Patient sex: F
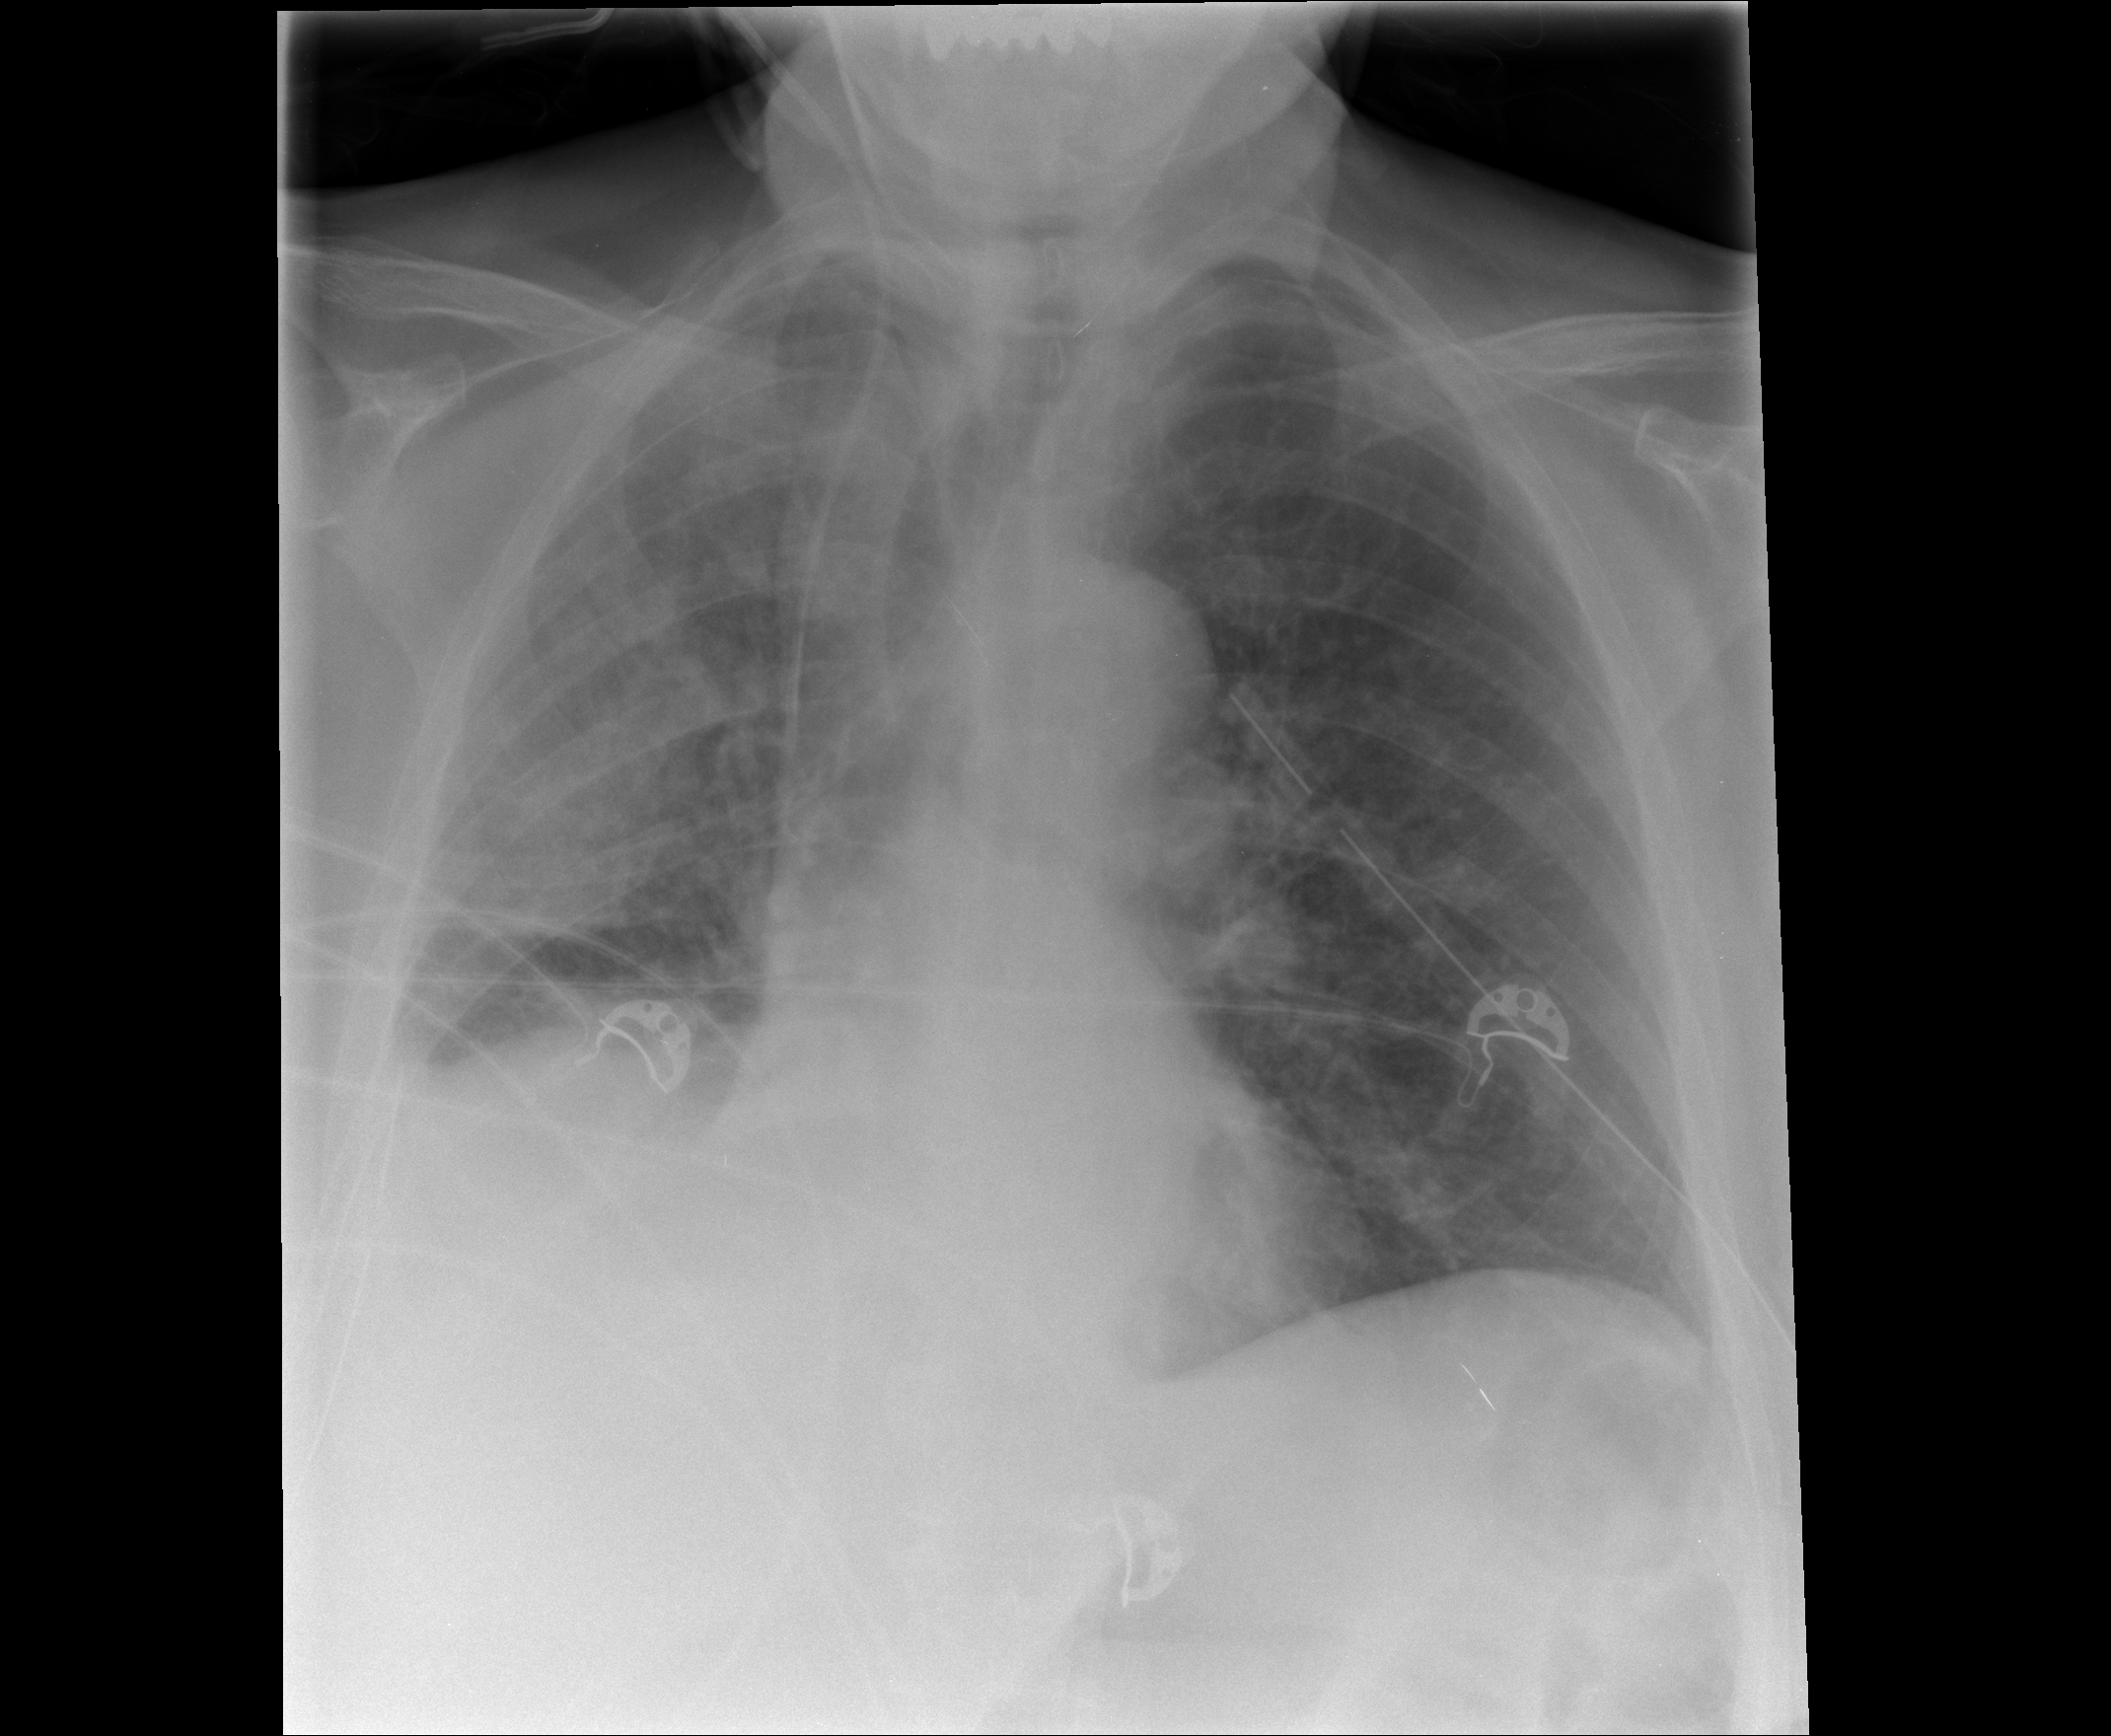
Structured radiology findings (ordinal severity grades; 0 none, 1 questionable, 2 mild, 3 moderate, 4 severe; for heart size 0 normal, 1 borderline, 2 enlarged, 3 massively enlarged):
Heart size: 0
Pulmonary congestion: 2
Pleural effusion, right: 3
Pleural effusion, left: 2
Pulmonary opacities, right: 3
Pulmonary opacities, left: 0
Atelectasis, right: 2
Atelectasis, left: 2